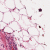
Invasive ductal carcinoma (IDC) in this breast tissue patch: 0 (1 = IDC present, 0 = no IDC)